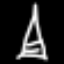
Label: The Eiffel Tower